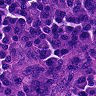
Metastatic tissue present: yes